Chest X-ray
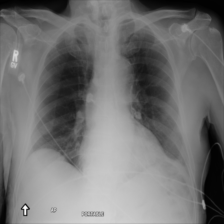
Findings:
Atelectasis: negative
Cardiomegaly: negative
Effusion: negative
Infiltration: negative
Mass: negative
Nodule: negative
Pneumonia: negative
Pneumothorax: negative
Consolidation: negative
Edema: negative
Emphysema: negative
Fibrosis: negative
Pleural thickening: negative
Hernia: negative